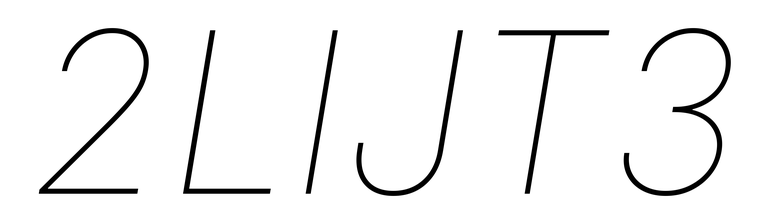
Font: Inter-Italic_Thin_Italic